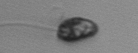
Label: flagellate